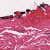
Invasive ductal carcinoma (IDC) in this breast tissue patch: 0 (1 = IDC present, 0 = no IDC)